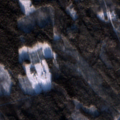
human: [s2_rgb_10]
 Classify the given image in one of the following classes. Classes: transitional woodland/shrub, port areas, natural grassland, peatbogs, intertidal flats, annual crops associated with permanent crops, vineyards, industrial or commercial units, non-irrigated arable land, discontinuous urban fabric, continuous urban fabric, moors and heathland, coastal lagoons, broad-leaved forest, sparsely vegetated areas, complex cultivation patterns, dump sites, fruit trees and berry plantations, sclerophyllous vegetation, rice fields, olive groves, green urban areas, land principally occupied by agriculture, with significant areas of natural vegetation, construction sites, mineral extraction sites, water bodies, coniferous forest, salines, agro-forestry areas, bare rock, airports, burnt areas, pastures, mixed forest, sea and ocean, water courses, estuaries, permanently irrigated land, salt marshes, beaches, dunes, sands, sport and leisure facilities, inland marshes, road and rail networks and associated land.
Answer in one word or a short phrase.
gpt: coniferous forest, mixed forest, transitional woodland/shrub